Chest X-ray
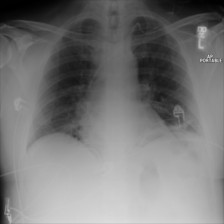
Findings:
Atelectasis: positive
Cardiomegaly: negative
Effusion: negative
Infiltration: positive
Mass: negative
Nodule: negative
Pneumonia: negative
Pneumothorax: negative
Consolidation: negative
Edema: negative
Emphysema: negative
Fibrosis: negative
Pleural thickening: negative
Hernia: negative